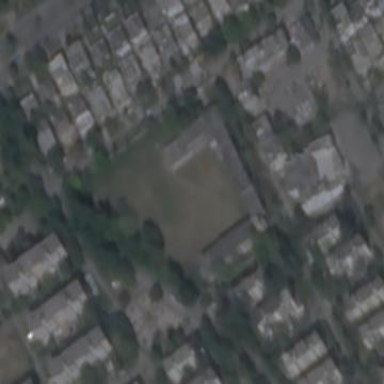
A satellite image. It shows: School building.